Question: I am using auto layout and size classes with UICollectionViewCell. So the idea is to make an UI similar with Instagram.
The problem is that i can't fully understand how to add a proper autolayout because it seems add missing constraint didn't do the things magically.

when I add constraints, even there is no warning, it always shows "Will attempt to recover by breaking constraint" on target output. The goal is to make the profile cell dynamic based on iphone types, and dynamic height based on the bioLabel. For now I make it static which is very wrong, because when I use this method
'''
systemLayoutSizeFittingSize:UILayoutFittingCompressedSize
'''
it always return zero, and I guess its because of the misplace autolayout constraints. Can you advice me how can I calculate cell's size based on it's constraints? I had created the project in github, anyhelp would be much appreciated!
<URL>
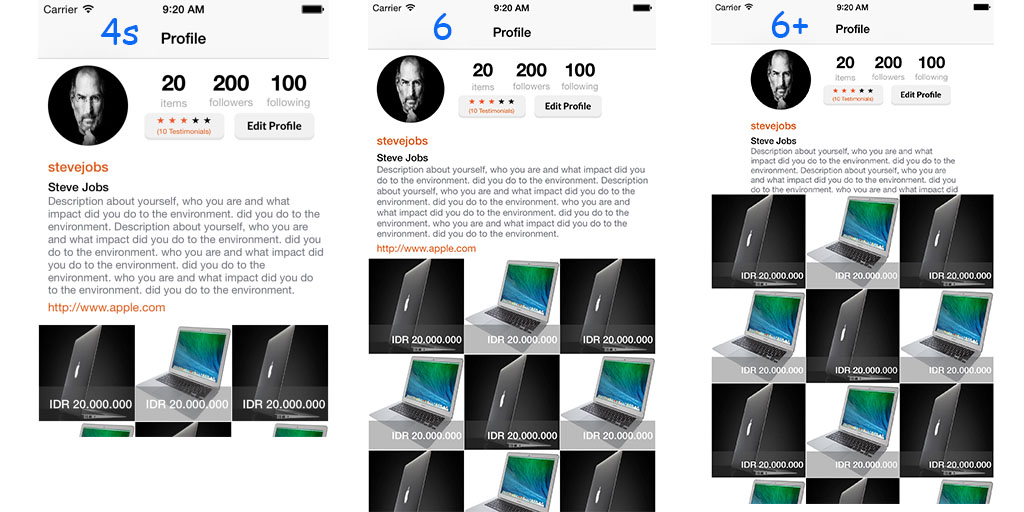
Answer: I downloaded your code and found the issue. See, you can solve your issue simply by replacing this line of codes in your collectionView:layout:sizeForItemAtIndexPath method.
'''
- (CGSize)collectionView:(UICollectionView *)collectionView layout:(UICollectionViewLayout *)collectionViewLayout sizeForItemAtIndexPath:(NSIndexPath *)indexPath {
if (indexPath.section == 0) {
CGFloat height = [self findHeightForText:@"Description about yourself, who you are and what impact did you do to the environment. did you do to the environment. Description about yourself, who you are and what impact did you do to the environment. did you do to the environment. who you are and what impact did you do to the environment. did you do to the environment. who you are and what impact did you do to the environment. did you do to the environment." havingMaximumWidth:[UIScreen mainScreen].bounds.size.width andFont:[UIFont systemFontOfSize:[UIFont systemFontSize]]];
return CGSizeMake([UIScreen mainScreen].bounds.size.width, 150 + height);
}
else {
return CGSizeMake((([UIScreen mainScreen].bounds.size.width - 2.0) / 3.0), (([UIScreen mainScreen].bounds.size.width - 4.0) / 3.0));
}
}
'''
Add this method to calculate height dynamically.
'''
#pragma mark - Height Calculation Method
- (CGFloat)findHeightForText:(NSString *)text havingMaximumWidth:(CGFloat)widthValue andFont:(UIFont *)font {
CGSize size = CGSizeZero;
if (text) {
//iOS 7
CGRect frame = [text boundingRectWithSize:CGSizeMake(widthValue, CGFLOAT_MAX) options:NSStringDrawingUsesLineFragmentOrigin | NSStringDrawingUsesFontLeading attributes:@{ NSFontAttributeName:font } context:nil];
size = CGSizeMake(frame.size.width, frame.size.height + 1);
}
return size.height;
}
'''
Replace it once and test in all devices and let me know... Hope it helps :)